Current action and preconditions to check: trajectory_clear

Your task: For each precondition in the list above, predict whether it will hold at this action.

Consider the current scene as observed from the mobile robot's camera, and analyze the predicted future states of all dynamic agents (e.g., people, animals, vehicles, or any moving entities) within the NEXT SECOND.

IMPORTANT: Only answer "very likely" if you are absolutely certain—based on strong, clear evidence—that a dynamic agent will violate the precondition in the predicted future state. Do NOT answer "very likely" for unlikely, ambiguous, or low-probability risks.

Ask yourself for each precondition: Is there a high probability, with clear and convincing evidence, that the predicted future states of any dynamic agent will interfere with the predicted future state of the currently executing action within the NEXT SECOND, causing that precondition to fail?

Assess the risk level based on these predictions. Use "likely" or "very likely" if motions create a clear risk of interference.

Use "neutral" or "improbable" if agents are nearby but their predicted paths are clearly diverging or non-conflicting.

Failure Risk Categories: "very improbable", "improbable", "neutral", "likely", "very likely"

Answer Format: Output ONLY the probability_of_failure value from these categories: "very improbable", "improbable", "neutral", "likely", "very likely"

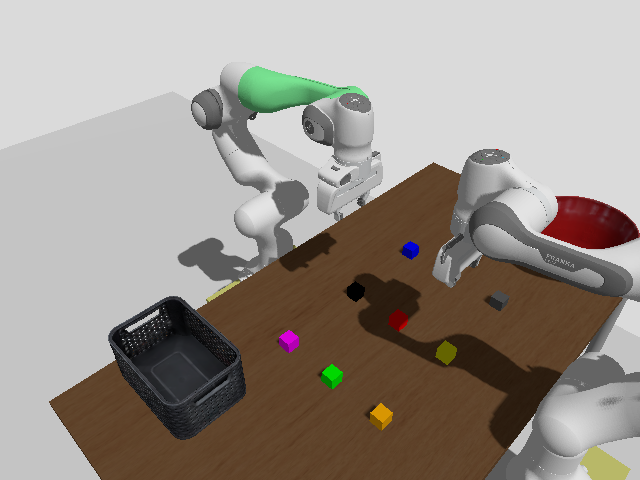

Answer: very improbable